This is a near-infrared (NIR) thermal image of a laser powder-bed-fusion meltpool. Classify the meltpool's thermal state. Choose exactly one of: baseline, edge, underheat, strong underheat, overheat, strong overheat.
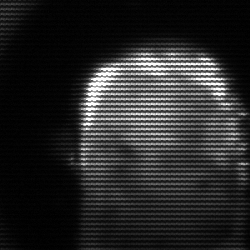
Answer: baseline